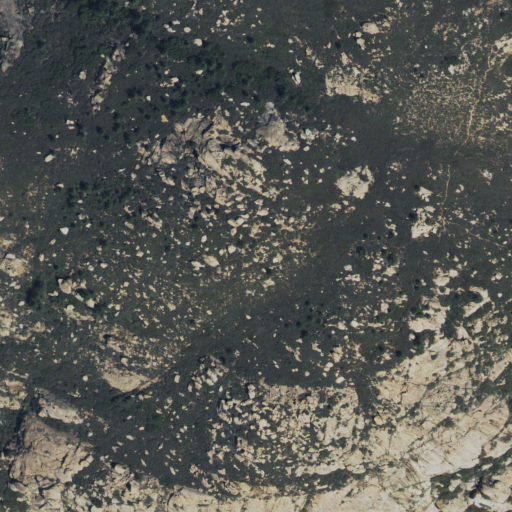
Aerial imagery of mountain in California named Corte Madera Mountain containing shrub, mixed forest, and barren land